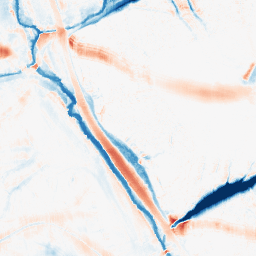
Category: morphological
Decomposition family: morphological_ellipse
Decomposition parameters: operation: average
width: 30
height: 20
Upsampling method: lanczos
Upsampling parameters: scale: 4
Upsampling scale: 4